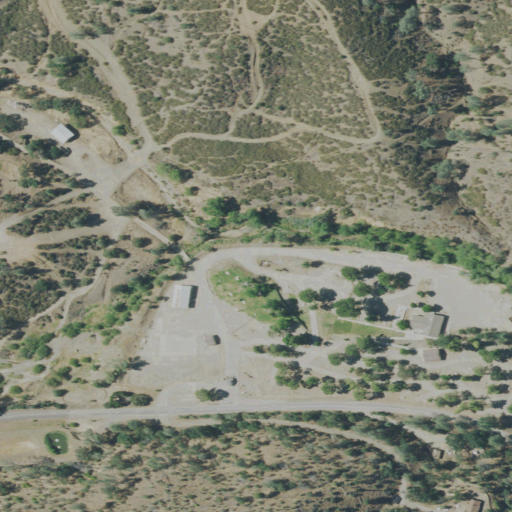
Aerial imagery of canyon in California named Deer Park Canyon containing grassland, low intensity development, shrub, medium intensity development, mixed forest, and open development